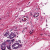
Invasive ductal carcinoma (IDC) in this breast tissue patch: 0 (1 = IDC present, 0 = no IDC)